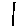
Label: line